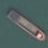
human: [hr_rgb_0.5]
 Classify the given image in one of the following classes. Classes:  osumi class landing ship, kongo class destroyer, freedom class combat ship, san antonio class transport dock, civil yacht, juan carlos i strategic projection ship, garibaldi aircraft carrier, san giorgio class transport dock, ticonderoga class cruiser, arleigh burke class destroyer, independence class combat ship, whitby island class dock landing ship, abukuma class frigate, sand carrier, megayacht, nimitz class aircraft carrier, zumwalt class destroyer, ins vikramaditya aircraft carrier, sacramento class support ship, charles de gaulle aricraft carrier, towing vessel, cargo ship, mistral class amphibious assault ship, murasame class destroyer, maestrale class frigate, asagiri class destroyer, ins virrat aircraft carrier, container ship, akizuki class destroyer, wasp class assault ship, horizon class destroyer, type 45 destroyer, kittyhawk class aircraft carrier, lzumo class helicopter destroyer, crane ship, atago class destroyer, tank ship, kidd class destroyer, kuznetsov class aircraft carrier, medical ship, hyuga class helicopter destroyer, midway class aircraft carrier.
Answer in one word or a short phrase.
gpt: Sand carrier